Interaction volume radius: 5 \u00c5
Interaction volume height: 20 \u00c5
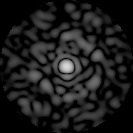
Disorder parameter: 0.8201